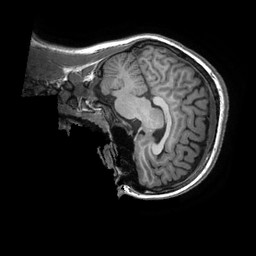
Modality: T1w
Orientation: sagittal
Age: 21
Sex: female
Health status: healthy
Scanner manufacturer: ge